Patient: sex M, age 53
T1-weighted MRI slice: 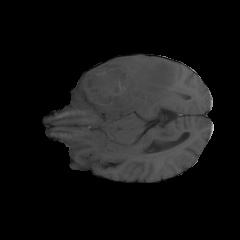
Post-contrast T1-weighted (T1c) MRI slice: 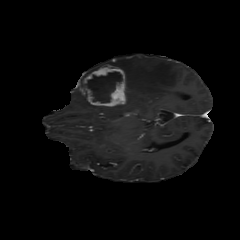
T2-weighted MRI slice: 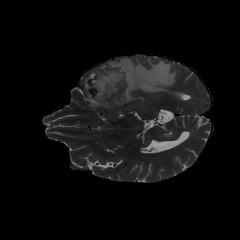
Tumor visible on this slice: yes
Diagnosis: Glioblastoma, IDH-wildtype
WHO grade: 4